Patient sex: M
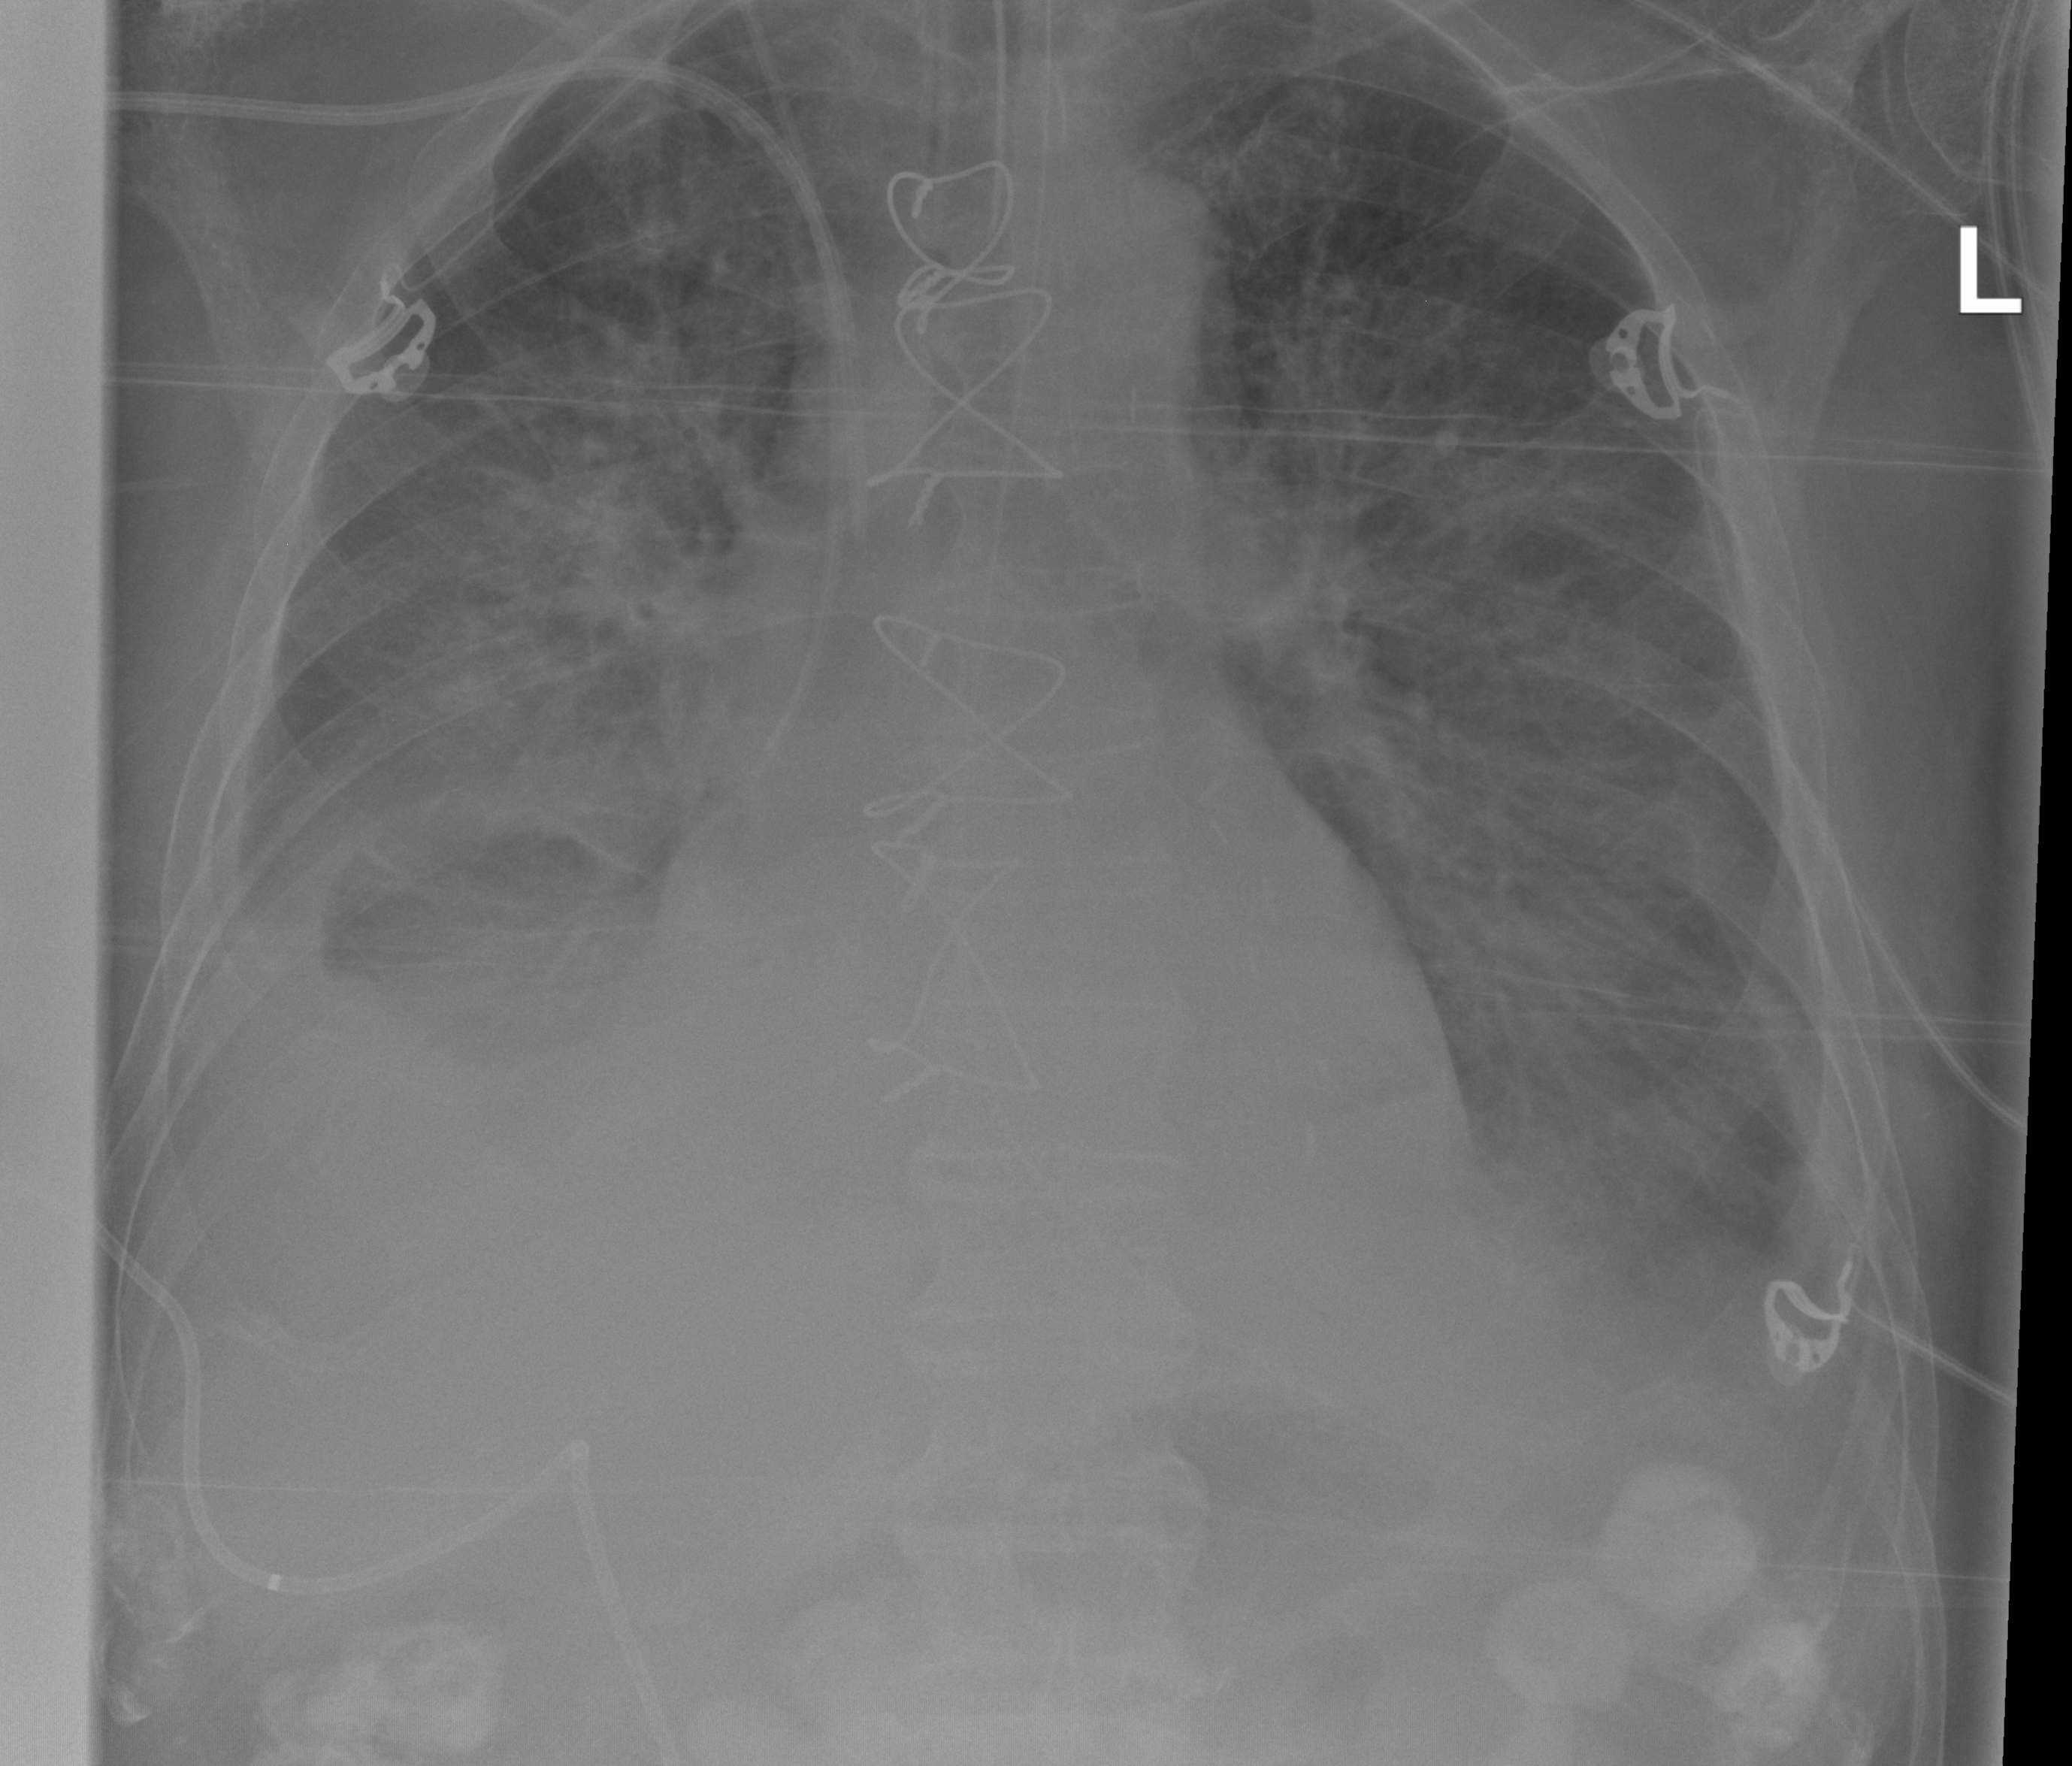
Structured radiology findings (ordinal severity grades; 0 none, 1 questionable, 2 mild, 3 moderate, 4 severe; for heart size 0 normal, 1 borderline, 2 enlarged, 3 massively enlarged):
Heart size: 0
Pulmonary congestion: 0
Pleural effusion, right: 3
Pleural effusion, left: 2
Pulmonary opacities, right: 2
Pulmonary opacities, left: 2
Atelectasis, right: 3
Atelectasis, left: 2